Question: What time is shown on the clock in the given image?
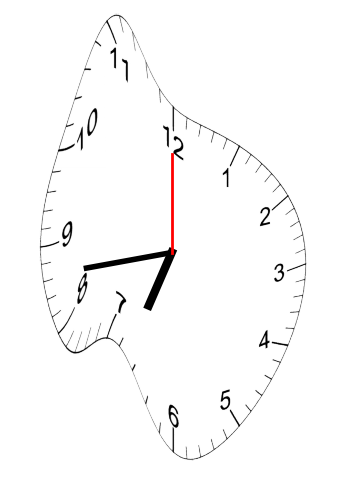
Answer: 06:43:00